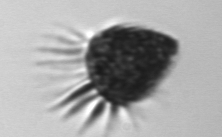
Label: Strombidium_morphotype2